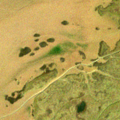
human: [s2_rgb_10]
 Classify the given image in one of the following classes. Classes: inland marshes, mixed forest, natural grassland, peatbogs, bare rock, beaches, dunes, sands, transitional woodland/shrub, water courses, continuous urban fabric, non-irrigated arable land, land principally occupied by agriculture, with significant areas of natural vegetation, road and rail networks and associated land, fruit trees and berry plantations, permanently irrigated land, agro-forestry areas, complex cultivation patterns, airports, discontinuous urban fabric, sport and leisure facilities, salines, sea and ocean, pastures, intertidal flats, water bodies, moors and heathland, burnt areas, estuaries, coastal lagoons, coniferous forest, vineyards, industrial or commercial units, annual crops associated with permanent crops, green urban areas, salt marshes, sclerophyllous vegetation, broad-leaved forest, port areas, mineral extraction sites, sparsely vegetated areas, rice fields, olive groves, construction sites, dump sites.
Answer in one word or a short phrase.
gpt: salt marshes, intertidal flats